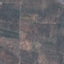
Land use / land cover: PermanentCrop